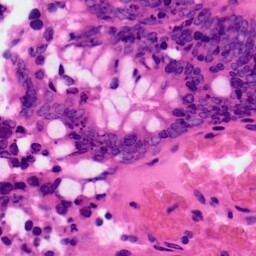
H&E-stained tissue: Colon